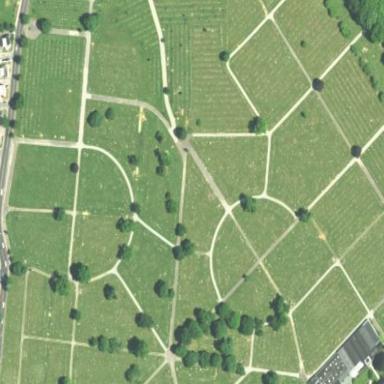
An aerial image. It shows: Cemetery.